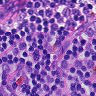
Metastatic tissue present: no